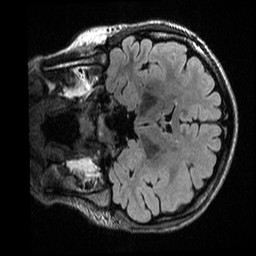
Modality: T2w
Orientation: coronal
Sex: female
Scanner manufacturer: ge
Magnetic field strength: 3 T
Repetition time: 6 s
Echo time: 0.1256 s